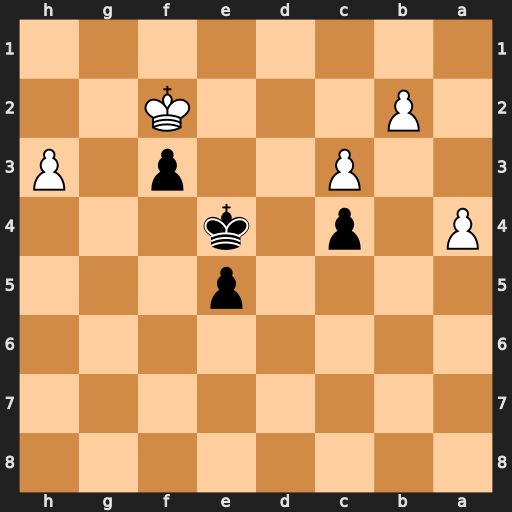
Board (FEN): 8/8/8/4p3/P1p1k3/2P2p1P/1P3K2/8
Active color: b
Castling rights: -
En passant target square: -
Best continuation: Kd3 Kxf3 e4+ Kf2 Kd2